Field crop: maize
Growth stage: 1
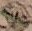
Species: atriplex